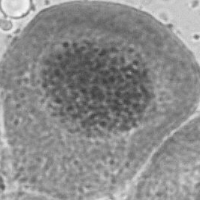
Label: prophase